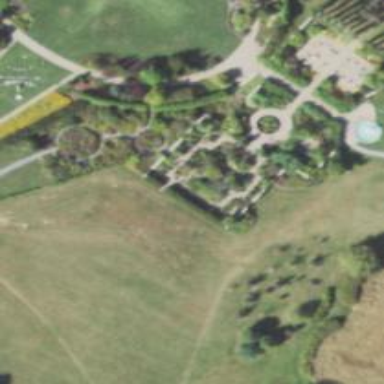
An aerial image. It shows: Garden that is leisure land.